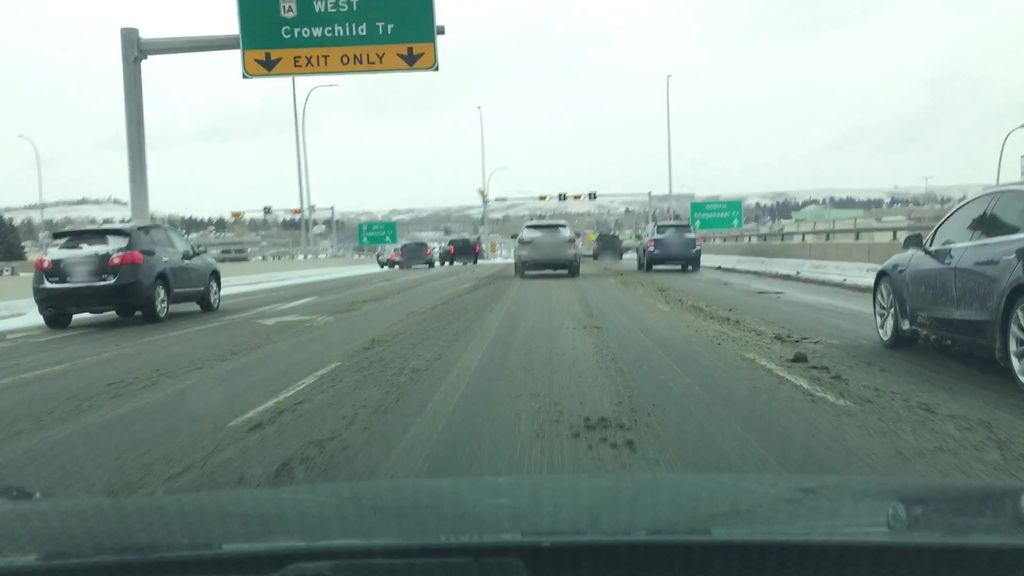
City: calgary